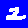
Digit: 2